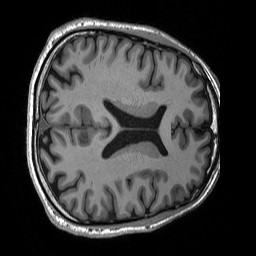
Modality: T1w
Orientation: axial
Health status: ill
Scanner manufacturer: siemens
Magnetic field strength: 3 T
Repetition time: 2.3 s
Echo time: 0.00226 s